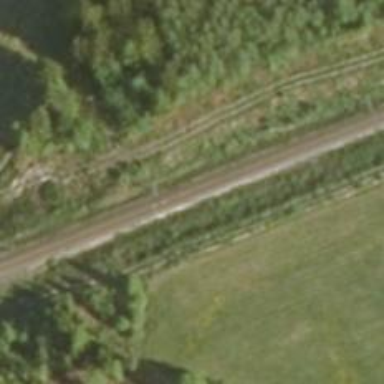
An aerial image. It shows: Continuous rail railway with electrified contact line.